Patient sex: M
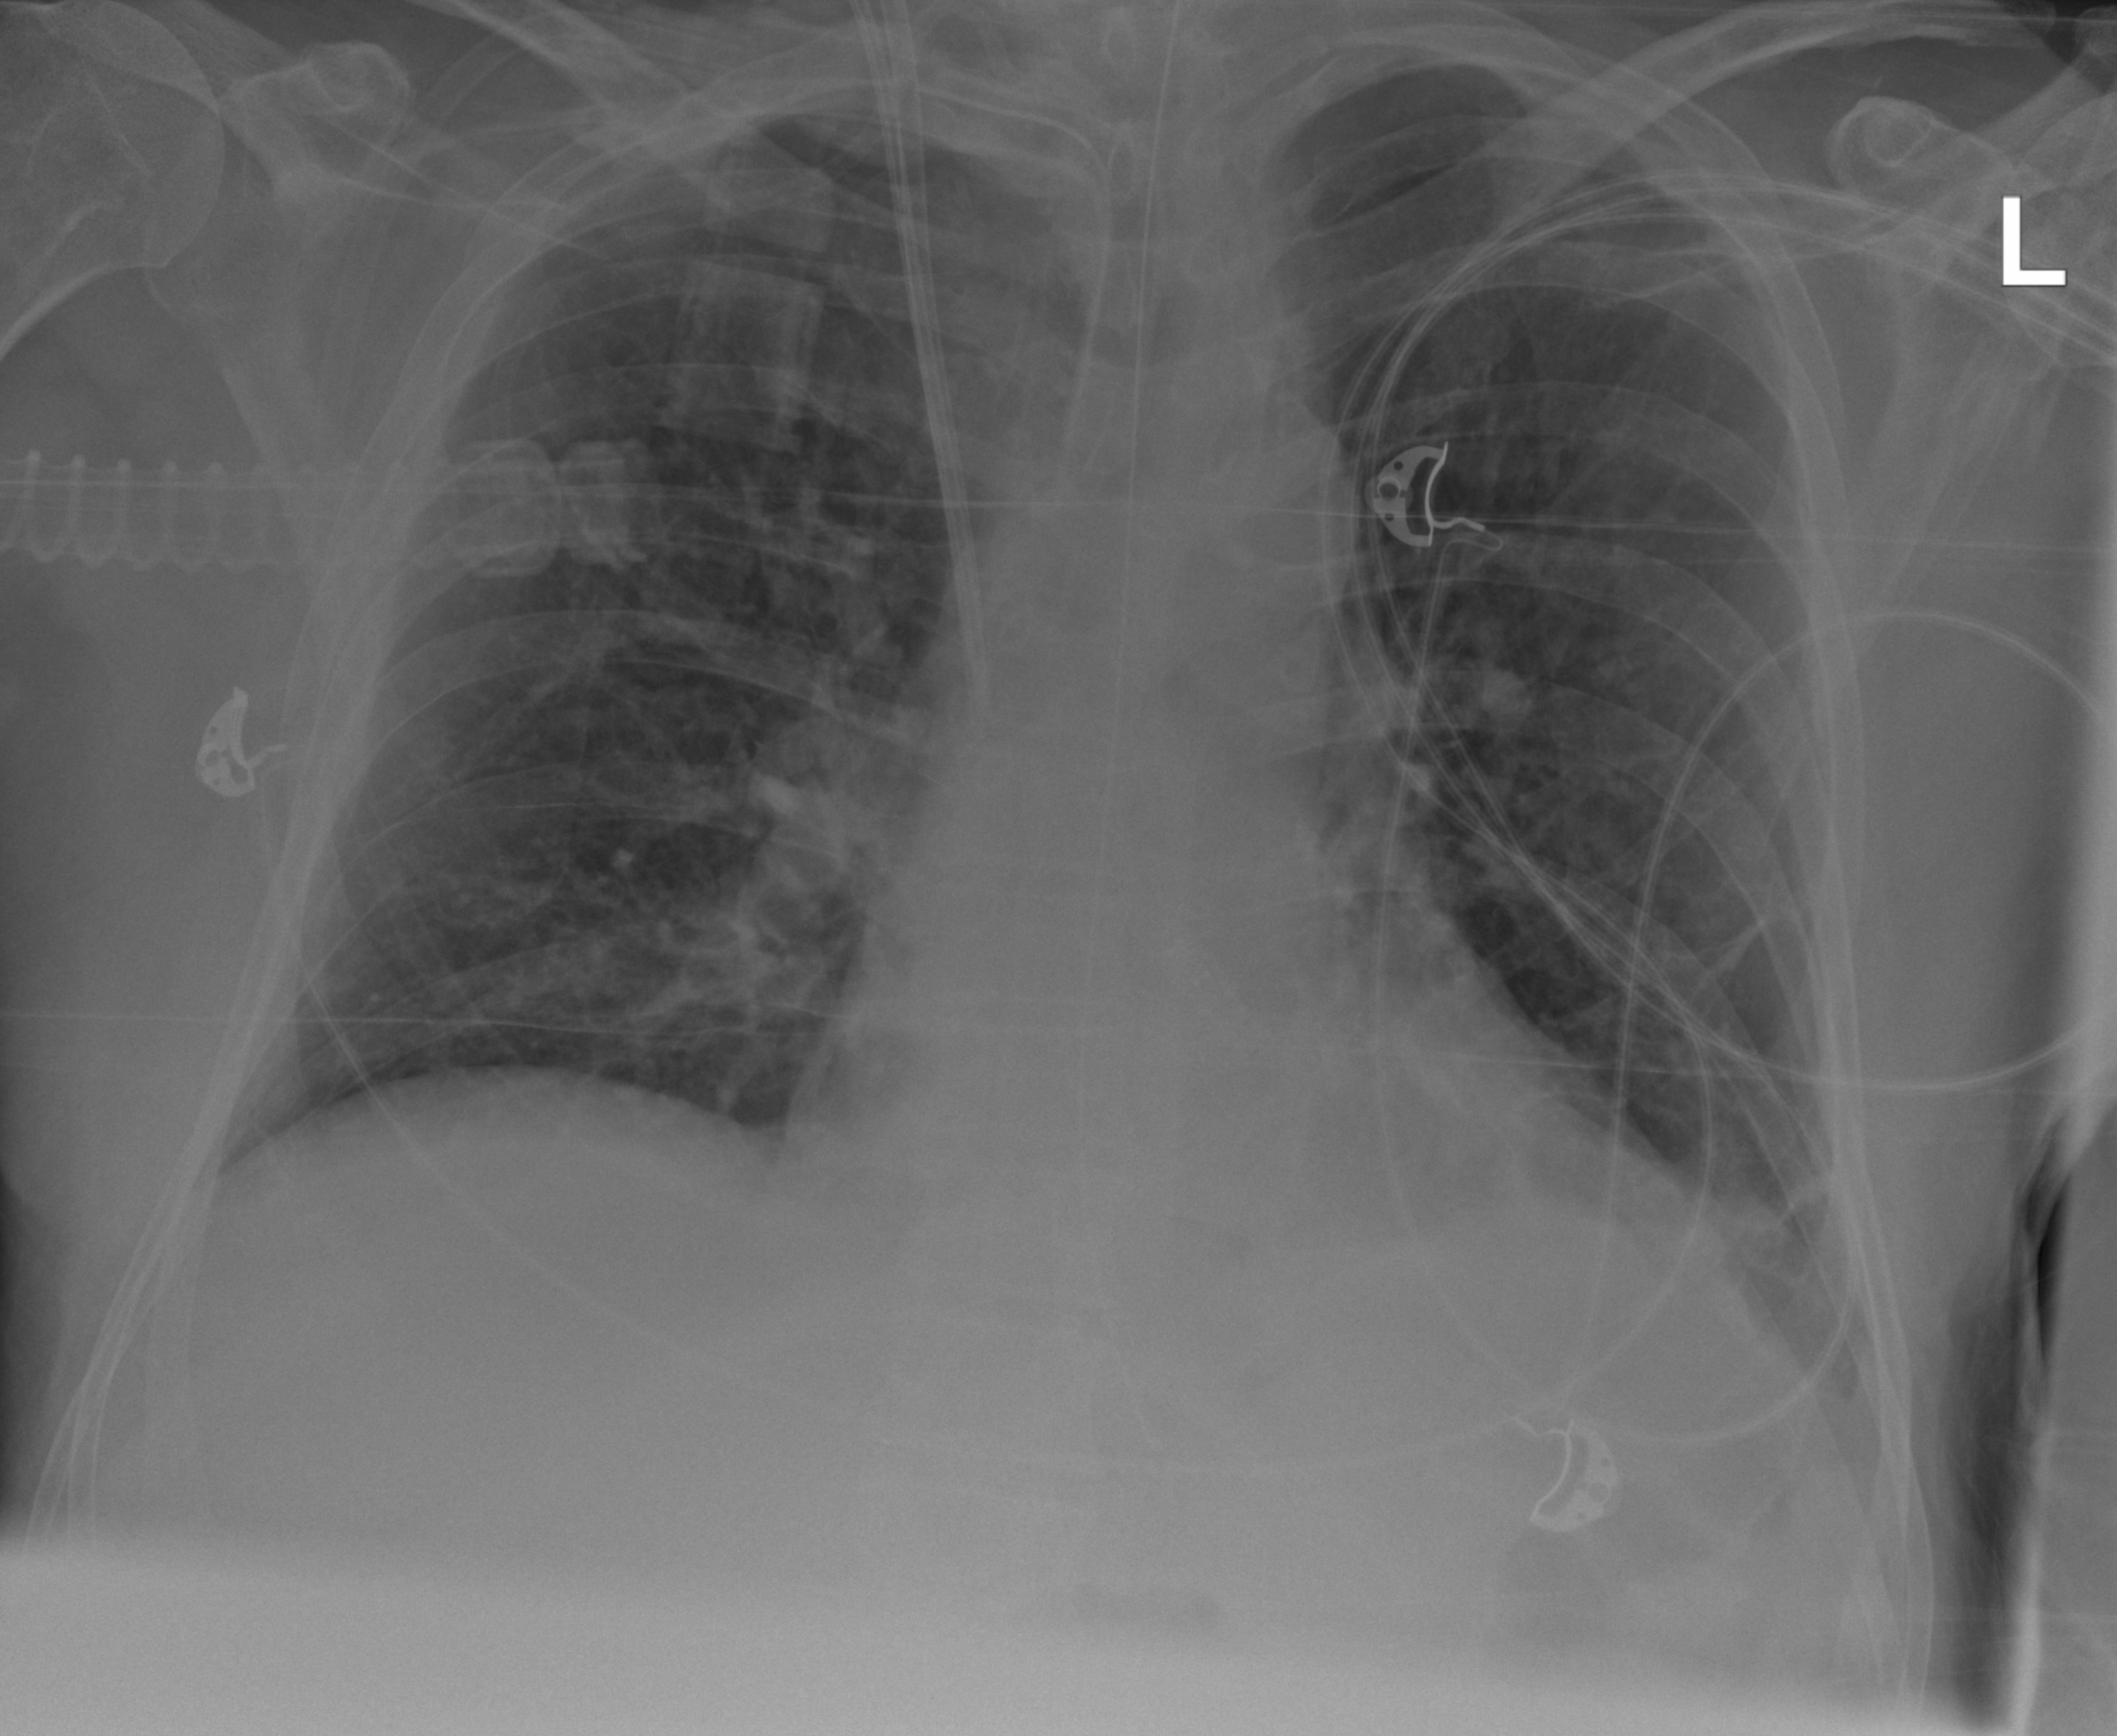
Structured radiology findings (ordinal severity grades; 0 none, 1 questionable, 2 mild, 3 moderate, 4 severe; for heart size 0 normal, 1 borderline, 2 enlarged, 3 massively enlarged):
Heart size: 0
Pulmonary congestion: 0
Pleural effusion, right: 0
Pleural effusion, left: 1
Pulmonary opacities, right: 0
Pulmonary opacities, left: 0
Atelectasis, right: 0
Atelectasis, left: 2